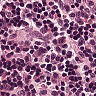
Metastatic tissue present: no